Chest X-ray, AP view. Patient: 54 years old, sex M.
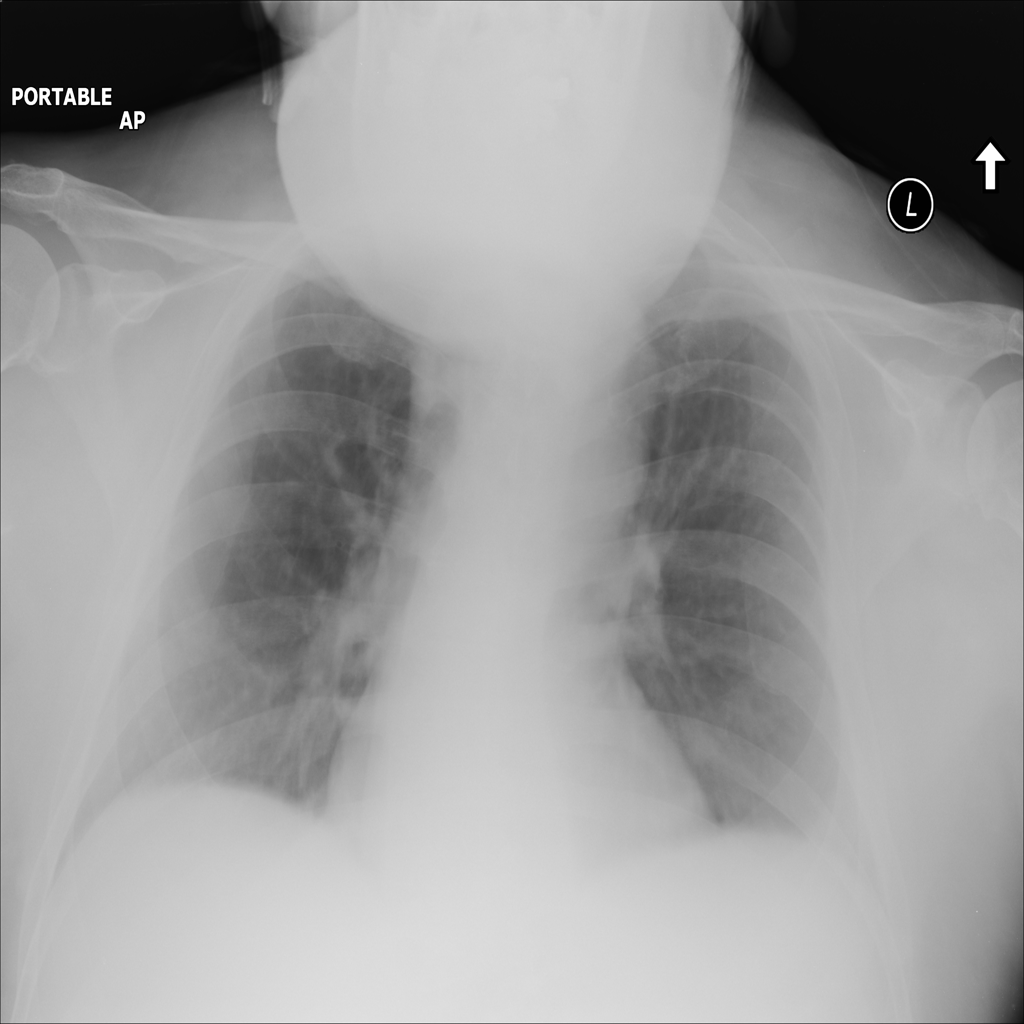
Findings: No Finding